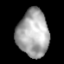
Tissue: lung
Cell type: Epithelial cells
Senescence score: 0.1662
Nuclear area (px): 1451
Mean DAPI intensity: 168.691